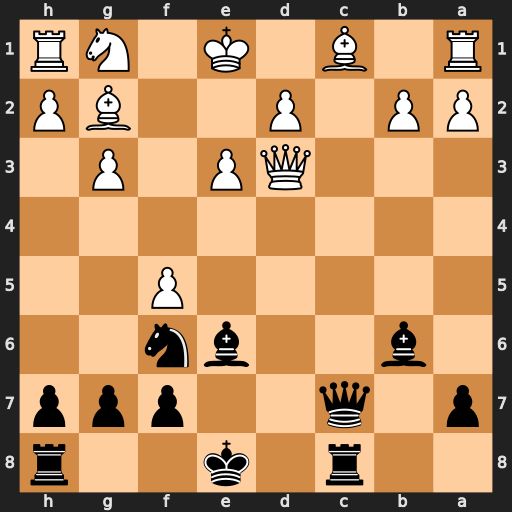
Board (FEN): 2r1k2r/p1q2ppp/1b2bn2/5P2/8/3QP1P1/PP1P2BP/R1B1K1NR
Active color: b
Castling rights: KQk
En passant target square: -
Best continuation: Qxc1+ Rxc1 Rxc1+ Ke2 Bc4